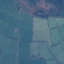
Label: Pasture